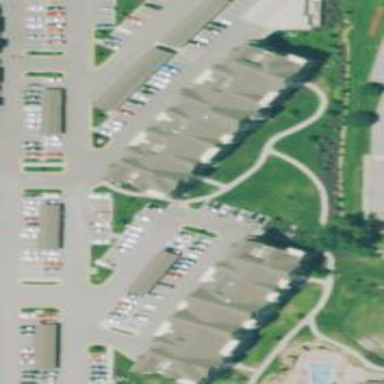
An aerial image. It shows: View of apartment building.